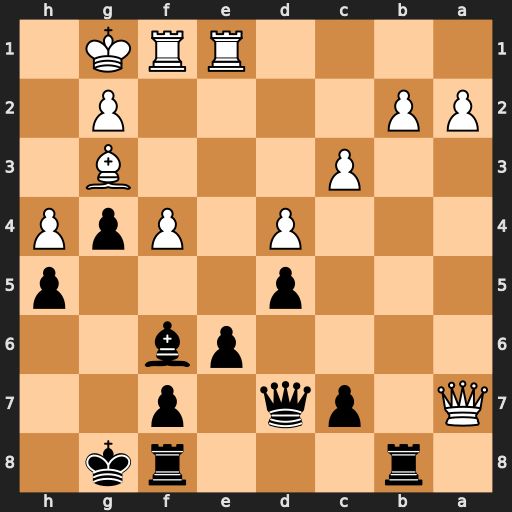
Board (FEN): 1r3rk1/Q1pq1p2/4pb2/3p3p/3P1PpP/2P3B1/PP4P1/4RRK1
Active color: b
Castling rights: -
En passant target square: -
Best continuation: Ra8 Qb7 Rfb8 Qxb8+ Rxb8